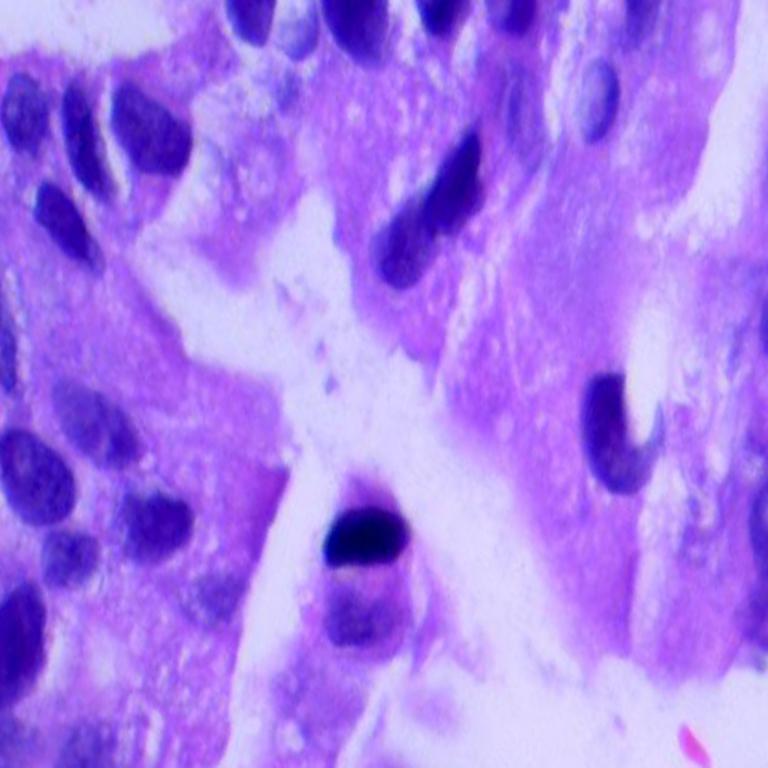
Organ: lung
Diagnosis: adenocarcinomas